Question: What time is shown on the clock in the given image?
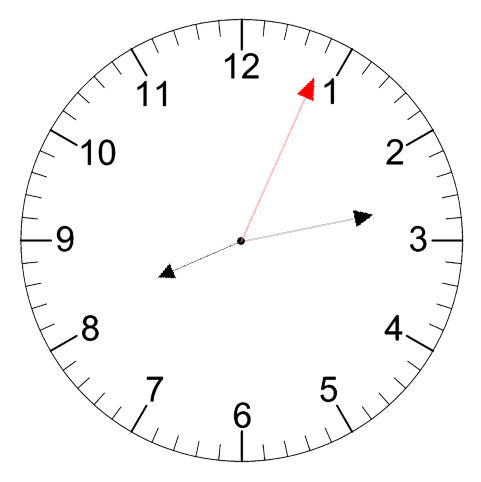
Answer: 08:13:04